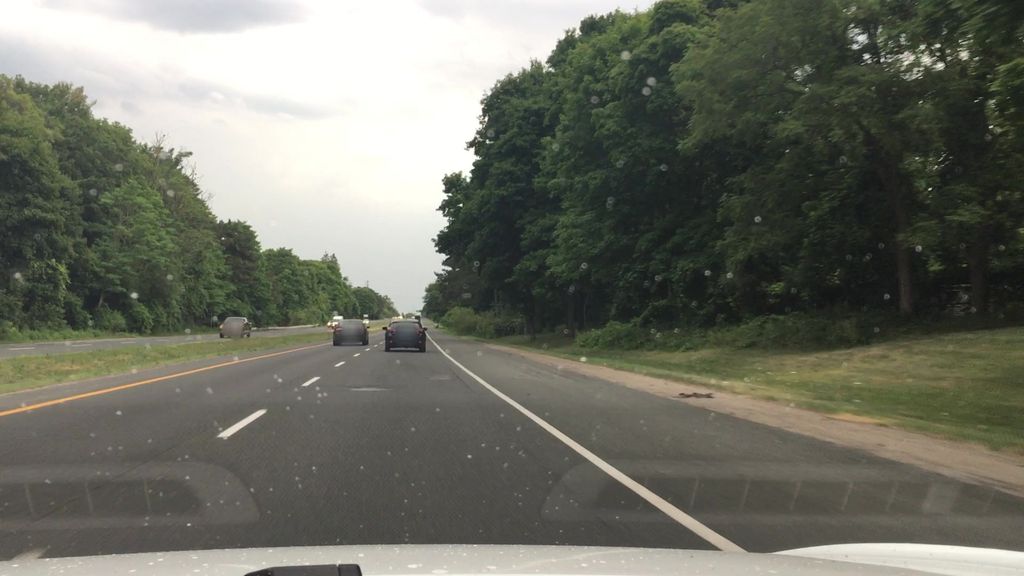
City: toronto